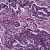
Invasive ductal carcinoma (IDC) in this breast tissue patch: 1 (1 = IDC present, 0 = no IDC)